Aerial crown-view tile of a tropical tree (Barro Colorado Island, Panama), acquired 20250915:
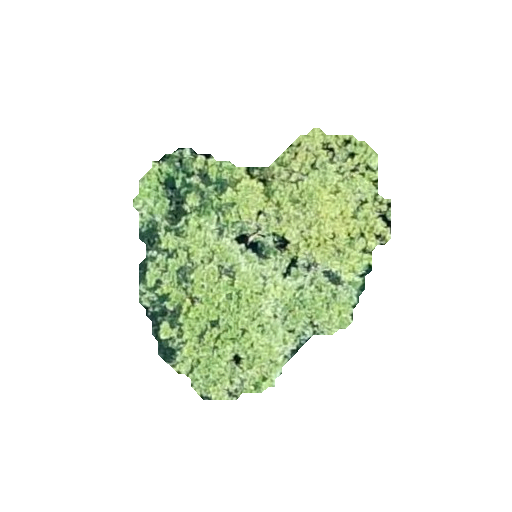
Species: Simarouba amara
GBIF accepted scientific name: Simarouba amara
Crown area: 70.121 m²